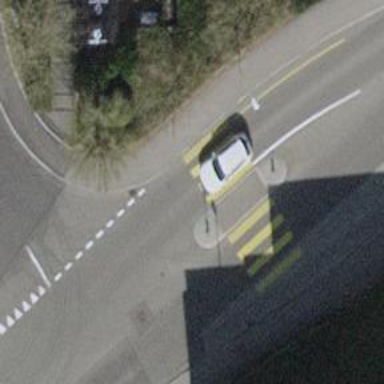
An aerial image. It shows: Marked zebra crossing with island in the middle.